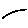
Label: line